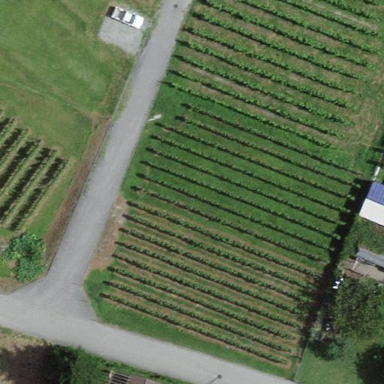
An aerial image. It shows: Vineyard where grapes are grown.